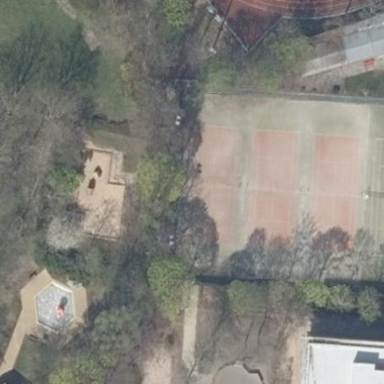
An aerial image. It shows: Tennis court on pitch.